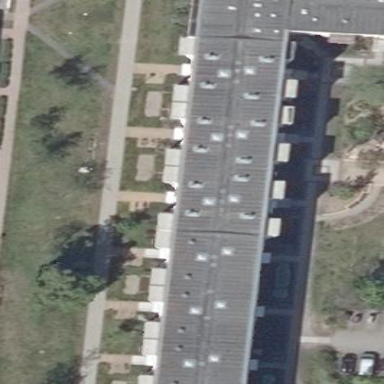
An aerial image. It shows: Residential building with flat roof made of tar paper.